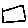
Label: square